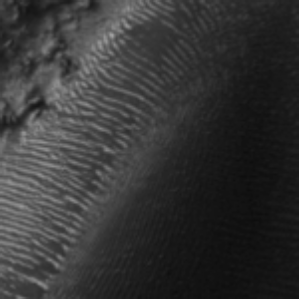
Label: frost